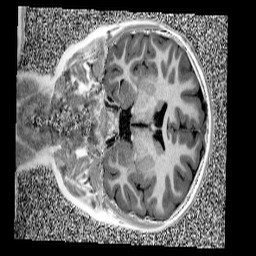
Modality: UNIT1
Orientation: coronal
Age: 9
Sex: female
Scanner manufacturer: siemens
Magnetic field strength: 3 T
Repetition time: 4 s
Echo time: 0.00299 s